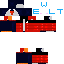
A male human skin with dark skin, wearing brown long hair dressed in a red hoodie and red pants, featuring a closed mouth.